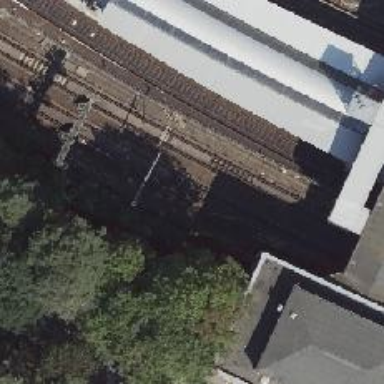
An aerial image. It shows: Railway line with electrified contact lines and ballastless track.